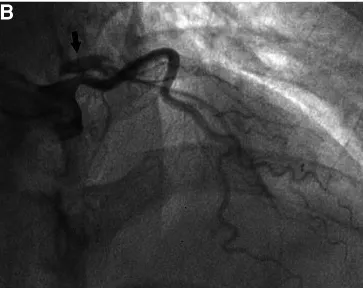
Coronary angiography of the patient. (A,B) The arrow showed a dissection in the left anterior descending artery, and no stenosis was seen in the left circumflex artery.
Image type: radiology (x_ray)